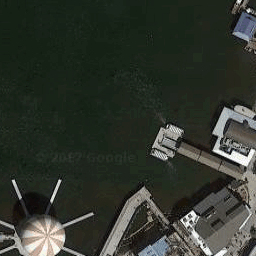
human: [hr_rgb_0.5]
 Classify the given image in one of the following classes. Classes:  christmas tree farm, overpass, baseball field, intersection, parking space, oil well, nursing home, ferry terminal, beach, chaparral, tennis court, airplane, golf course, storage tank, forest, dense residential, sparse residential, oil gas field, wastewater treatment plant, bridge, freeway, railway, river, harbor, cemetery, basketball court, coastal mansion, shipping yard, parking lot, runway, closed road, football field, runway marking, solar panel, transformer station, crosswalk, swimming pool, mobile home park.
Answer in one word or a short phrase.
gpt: ferry terminal